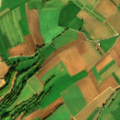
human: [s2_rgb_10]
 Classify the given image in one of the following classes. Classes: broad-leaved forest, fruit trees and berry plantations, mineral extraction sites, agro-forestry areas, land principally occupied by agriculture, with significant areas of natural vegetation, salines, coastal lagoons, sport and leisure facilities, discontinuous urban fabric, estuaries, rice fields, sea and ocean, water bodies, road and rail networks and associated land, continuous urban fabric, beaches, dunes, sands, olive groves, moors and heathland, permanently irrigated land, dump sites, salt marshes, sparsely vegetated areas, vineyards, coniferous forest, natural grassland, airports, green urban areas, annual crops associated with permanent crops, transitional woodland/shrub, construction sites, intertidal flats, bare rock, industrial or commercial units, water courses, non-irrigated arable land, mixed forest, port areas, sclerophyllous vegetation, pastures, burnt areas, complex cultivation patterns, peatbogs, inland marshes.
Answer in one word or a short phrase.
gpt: non-irrigated arable land, pastures, complex cultivation patterns, land principally occupied by agriculture, with significant areas of natural vegetation